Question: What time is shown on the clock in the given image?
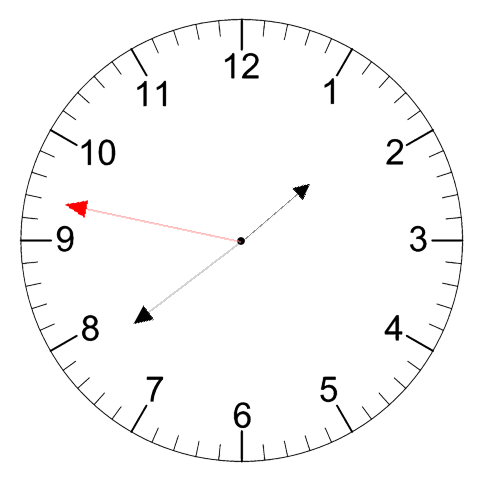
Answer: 01:38:47